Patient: sex M, age 35
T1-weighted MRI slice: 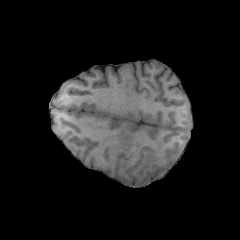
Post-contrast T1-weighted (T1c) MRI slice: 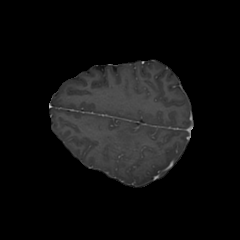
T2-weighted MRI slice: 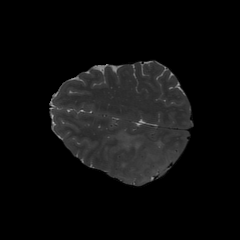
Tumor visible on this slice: yes
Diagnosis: Astrocytoma, IDH-wildtype
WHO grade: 2